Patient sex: M
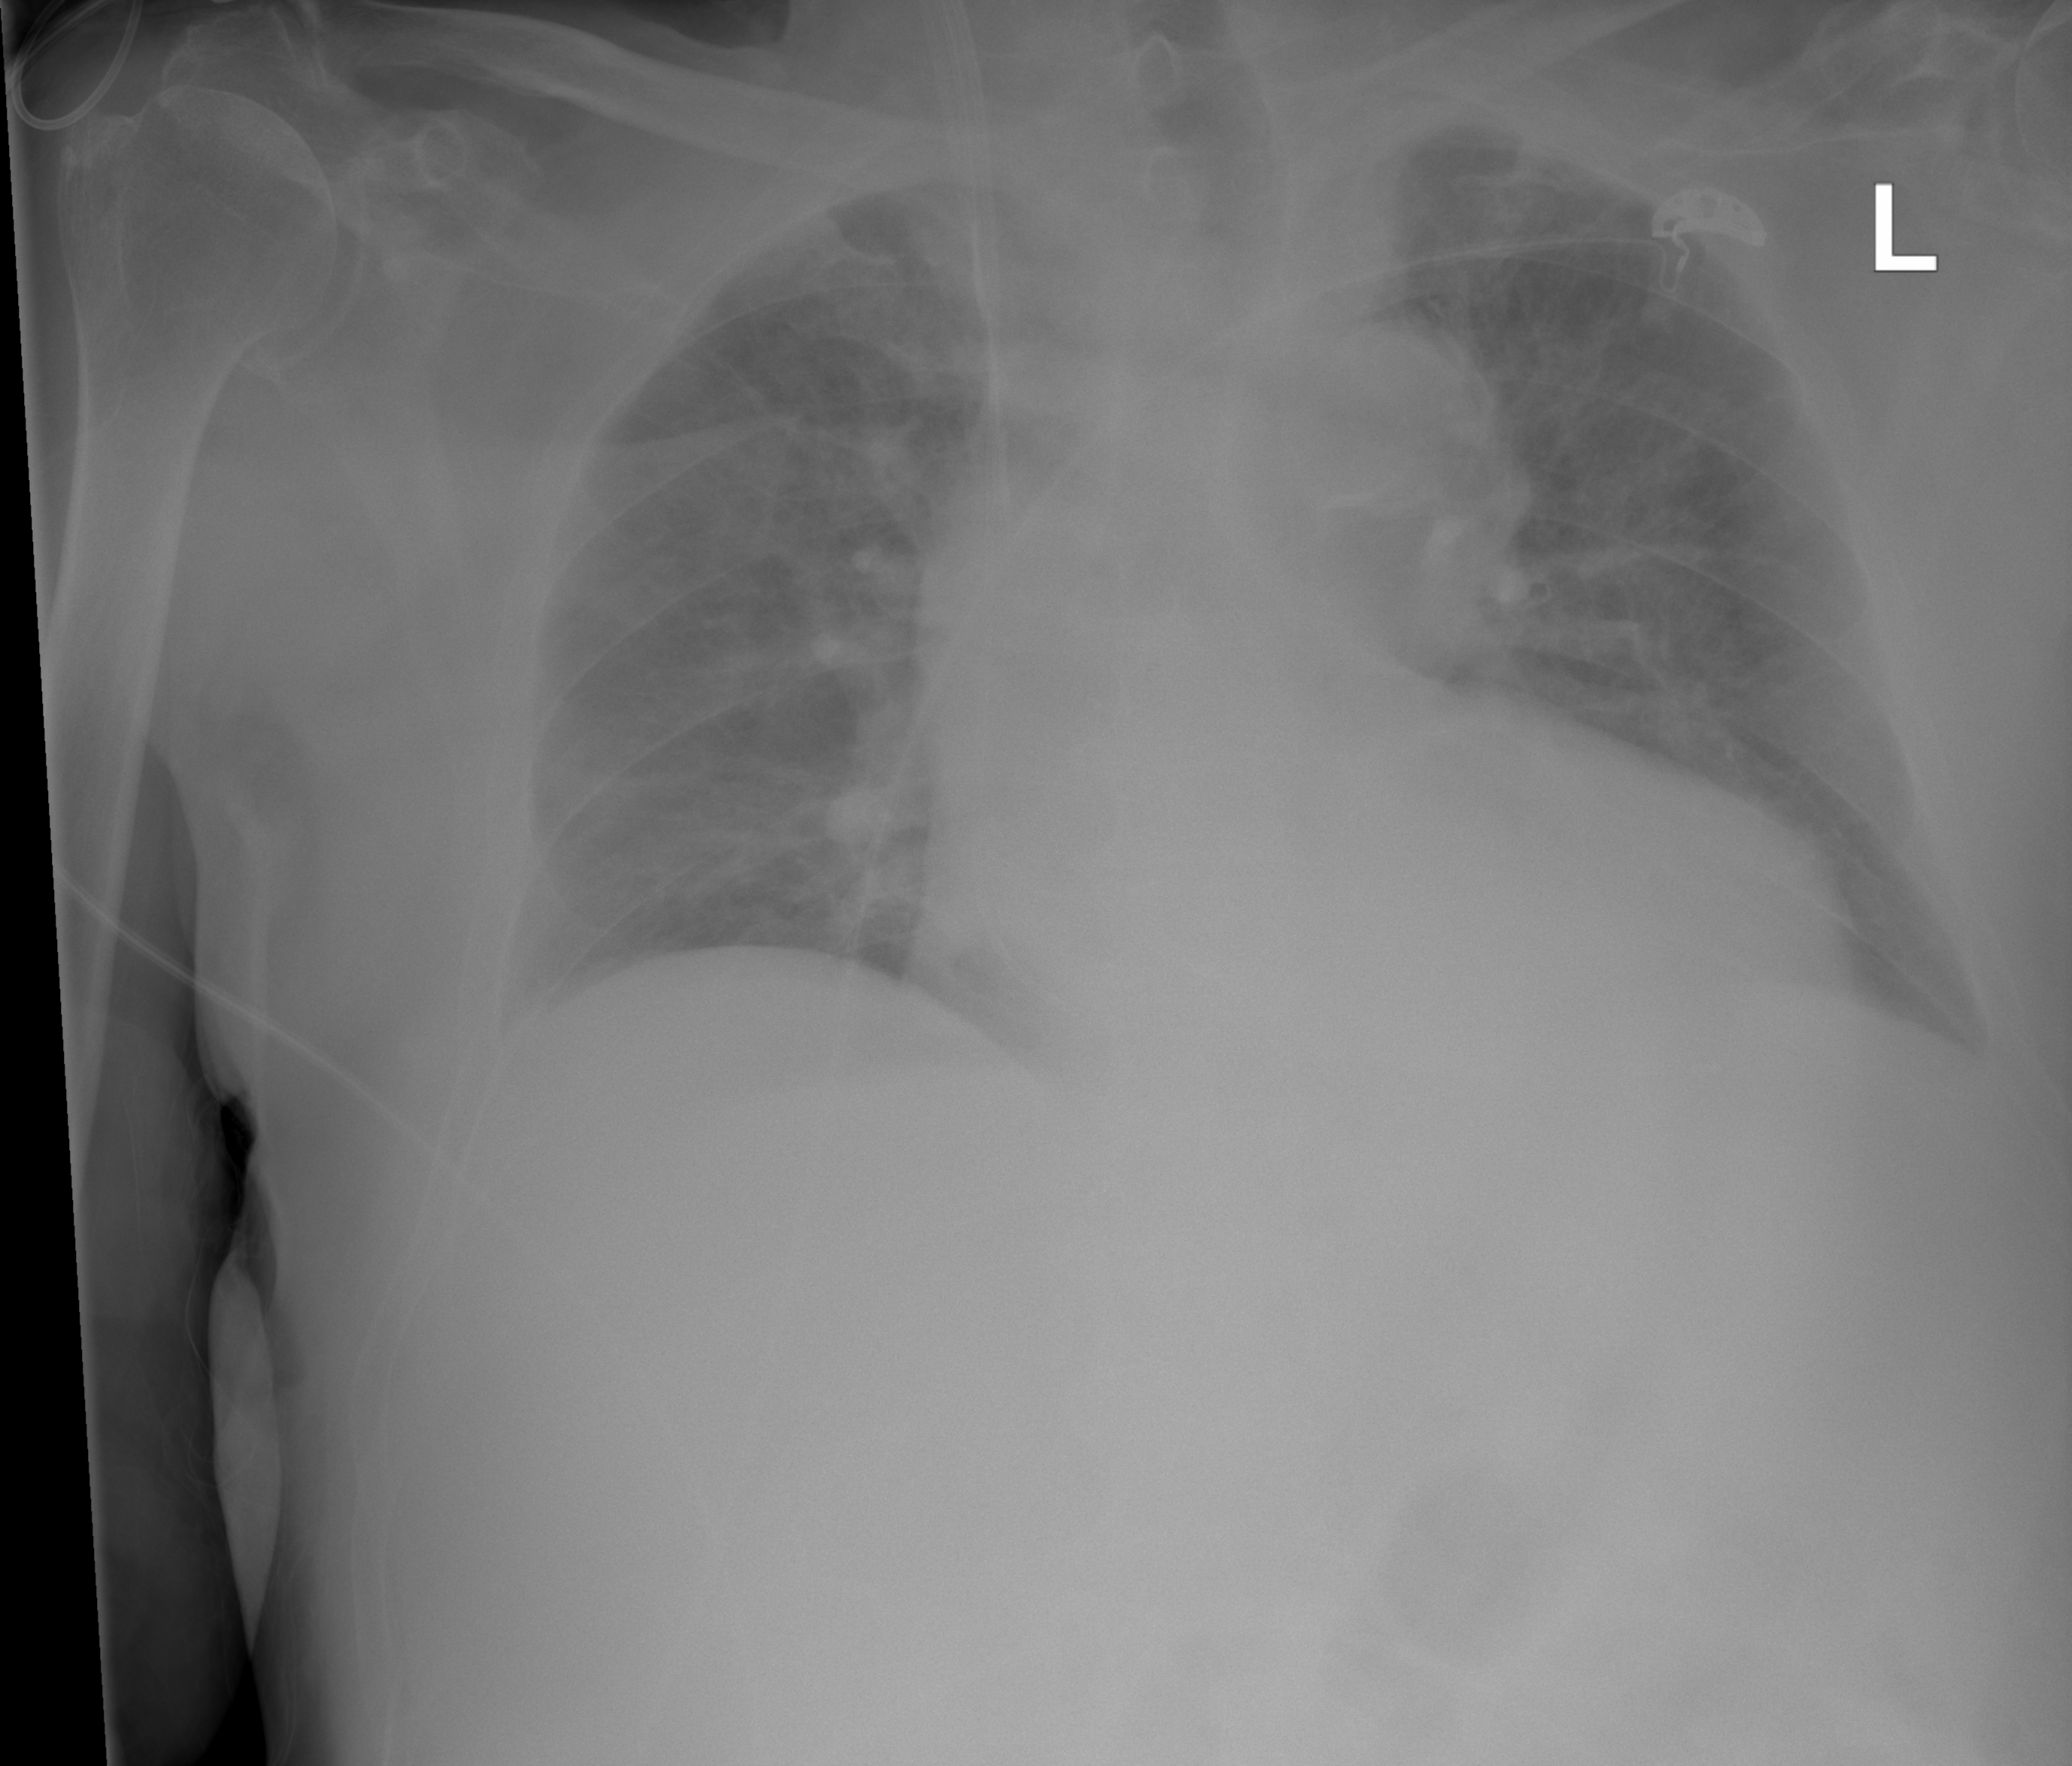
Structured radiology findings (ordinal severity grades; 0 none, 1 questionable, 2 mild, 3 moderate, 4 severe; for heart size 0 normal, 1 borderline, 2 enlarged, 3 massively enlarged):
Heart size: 2
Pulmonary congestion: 2
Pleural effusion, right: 0
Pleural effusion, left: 0
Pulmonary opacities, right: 0
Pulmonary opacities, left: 0
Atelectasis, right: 0
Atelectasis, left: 0